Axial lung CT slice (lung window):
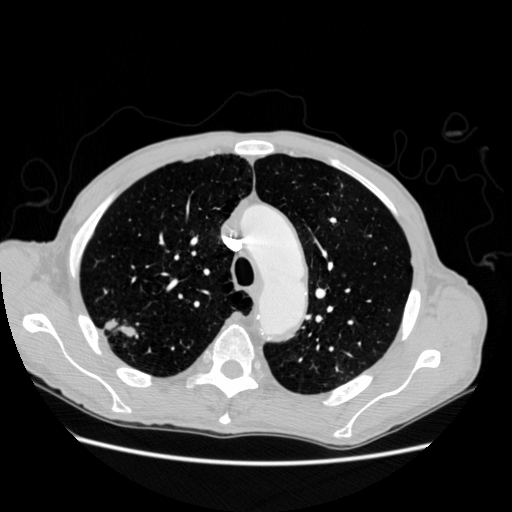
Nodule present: yes
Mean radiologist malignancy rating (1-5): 4.5